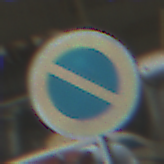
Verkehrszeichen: EingeschraenktesHalteverbot
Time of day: Midday
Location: Indoor (Urban)
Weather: NotSpecified
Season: NotSpecified
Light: Natural